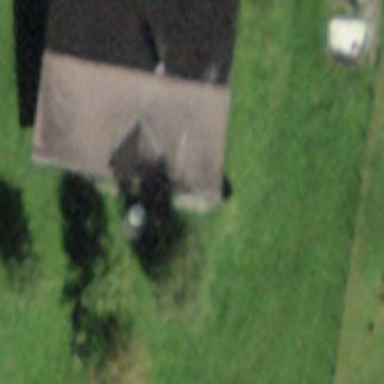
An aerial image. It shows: Farm building.